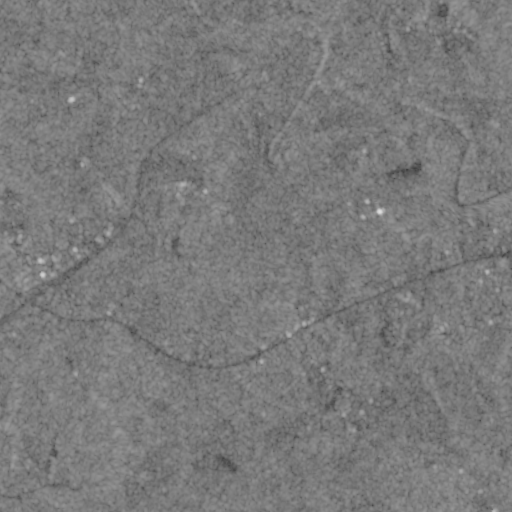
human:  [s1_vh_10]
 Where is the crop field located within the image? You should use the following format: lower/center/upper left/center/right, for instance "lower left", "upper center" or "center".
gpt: The crop field is located in the lower right of the image.
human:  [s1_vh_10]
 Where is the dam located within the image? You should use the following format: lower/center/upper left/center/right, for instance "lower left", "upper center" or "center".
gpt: The dam is located in the upper right of the image.
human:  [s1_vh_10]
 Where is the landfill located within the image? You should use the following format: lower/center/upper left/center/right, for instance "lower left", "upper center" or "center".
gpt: The landfill is located in the lower right of the image.
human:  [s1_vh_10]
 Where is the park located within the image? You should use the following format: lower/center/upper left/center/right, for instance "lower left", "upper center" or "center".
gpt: The park is located in the lower right of the image.
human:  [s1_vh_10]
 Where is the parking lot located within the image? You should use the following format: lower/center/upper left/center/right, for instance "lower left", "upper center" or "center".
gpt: The parking lot is located in the center right of the image.
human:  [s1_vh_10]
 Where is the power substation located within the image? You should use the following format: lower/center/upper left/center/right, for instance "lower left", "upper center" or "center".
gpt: The power substation is located in the center right of the image.
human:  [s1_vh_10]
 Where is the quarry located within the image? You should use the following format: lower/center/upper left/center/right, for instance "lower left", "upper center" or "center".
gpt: The quarry is located in the center left of the image.
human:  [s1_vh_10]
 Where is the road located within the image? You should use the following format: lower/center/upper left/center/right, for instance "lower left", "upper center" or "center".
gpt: There is no road in the image.

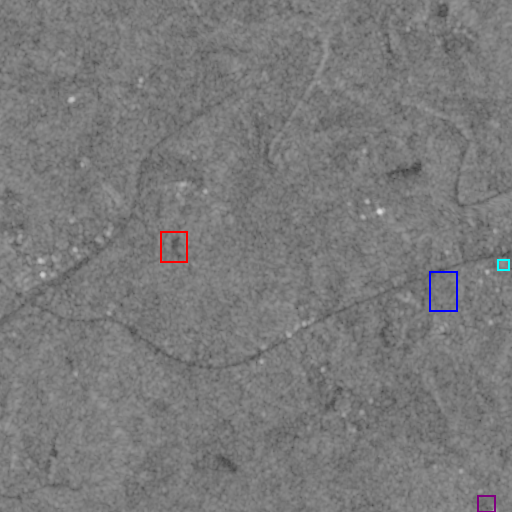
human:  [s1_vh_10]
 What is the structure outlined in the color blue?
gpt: The structure outlined in blue is a crop field.
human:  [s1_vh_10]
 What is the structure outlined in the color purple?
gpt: The structure outlined in purple is a park.
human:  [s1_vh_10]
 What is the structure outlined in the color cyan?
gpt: The structure outlined in cyan is a power substation.
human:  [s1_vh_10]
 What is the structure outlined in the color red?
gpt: The structure outlined in red is a quarry.
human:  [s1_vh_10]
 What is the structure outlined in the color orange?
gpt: There is no orange outline.